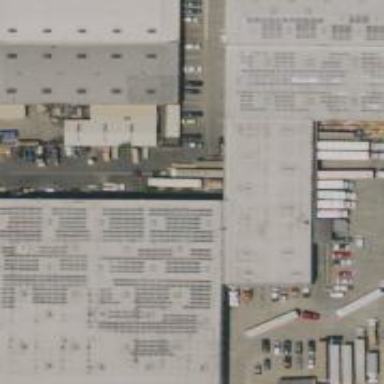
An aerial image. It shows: Warehouse.